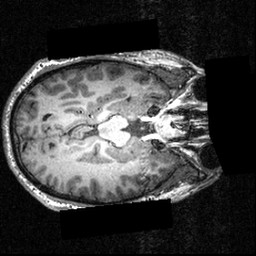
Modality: T1w
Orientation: axial
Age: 21
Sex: male
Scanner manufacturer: siemens
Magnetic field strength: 3.951 T
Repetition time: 1.5 s
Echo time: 0.00335 s